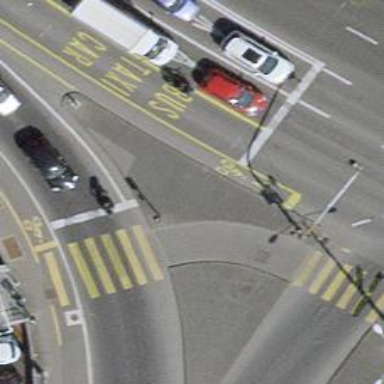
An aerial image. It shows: Kerb serving as barrier.